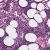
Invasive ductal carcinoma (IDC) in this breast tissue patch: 0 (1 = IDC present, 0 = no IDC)